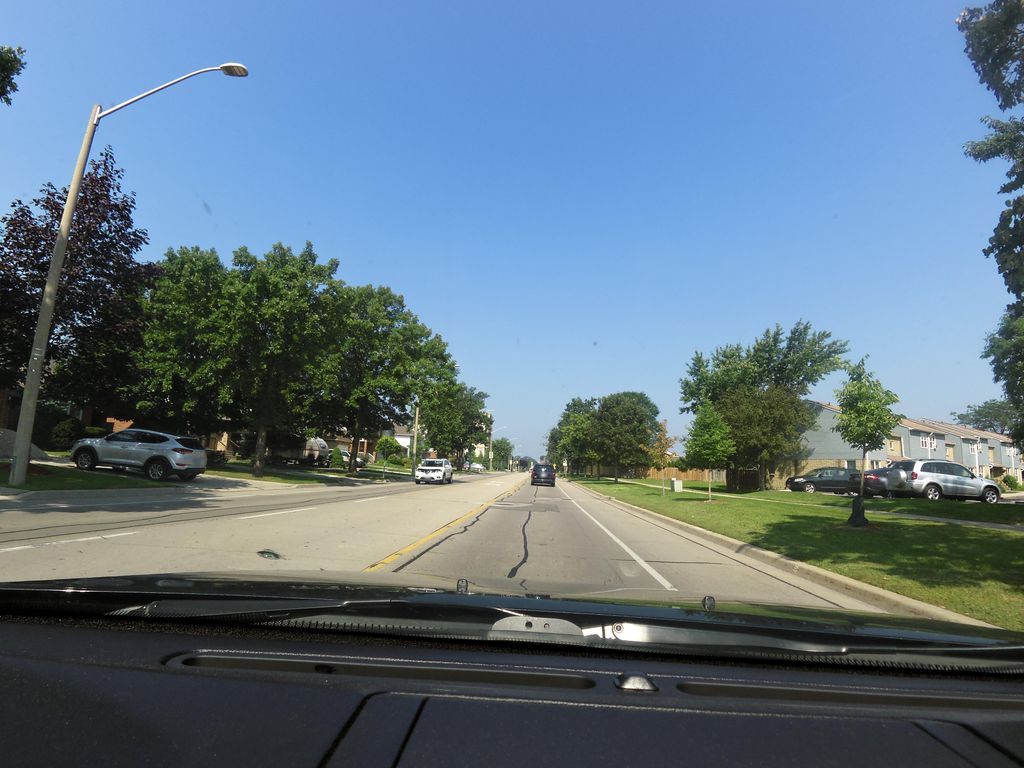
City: hamilton